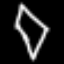
Label: diamond